Question: I have two gridviews. One gridview datasource is setting through the database. Now I want that when I click on the Row of the first gridview its first column value of the selected row should be set to the second gridview.
'''
private void masterTab1_ItemSelected(object sender, object selectedValue)
{
for (int i = 0; i < 1; i++)
{
SerialNumberGrid.Columns.Add("SerialNumber");
SerialNumberGrid.DataSource = masterTab1.HeaderGrid.SelectedRows[i].Cells[0].Value.ToString();
}
}
'''
I am doing it this way But its giving me the index out of range exception.

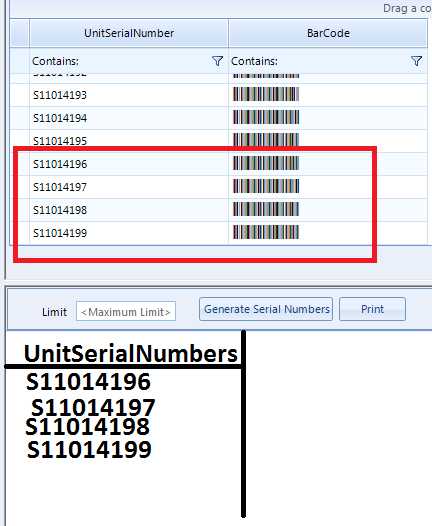
Answer: I suggest you to create a DataTable and add your selected cell's value to it as a DataRow !
'''
DataTable table = new DataTable();
table.Columns.Add("yourField", typeof(string));
table.Rows.Add(masterTab1.HeaderGrid.SelectedRows[0].Cells[0].Value.ToString());
'''
And set this 'table' as your Second grid's datasourse .
'''
SerialNumberGrid.DataSource = table ;
SerialNumberGrid.DataBind();
'''
You should get your selected cell value likes
'''
masterTab1.SelectedRows[0].Cells[0].Value.ToString();
'''
or
'''
masterTab1.SelectedRows[0].Cells[0].Text;
'''
And you should know how to convert <URL> !